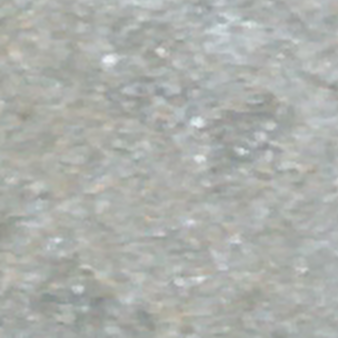
Label: other